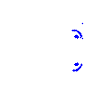
Particle: pion